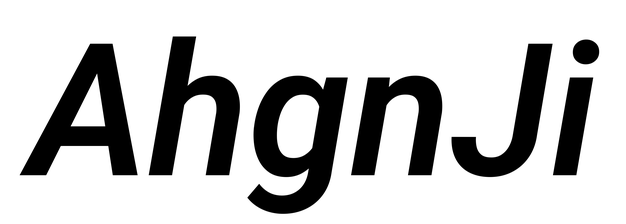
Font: Roboto-Italic_SemiBold_Italic